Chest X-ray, PA view. Patient: 31 years old, sex M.
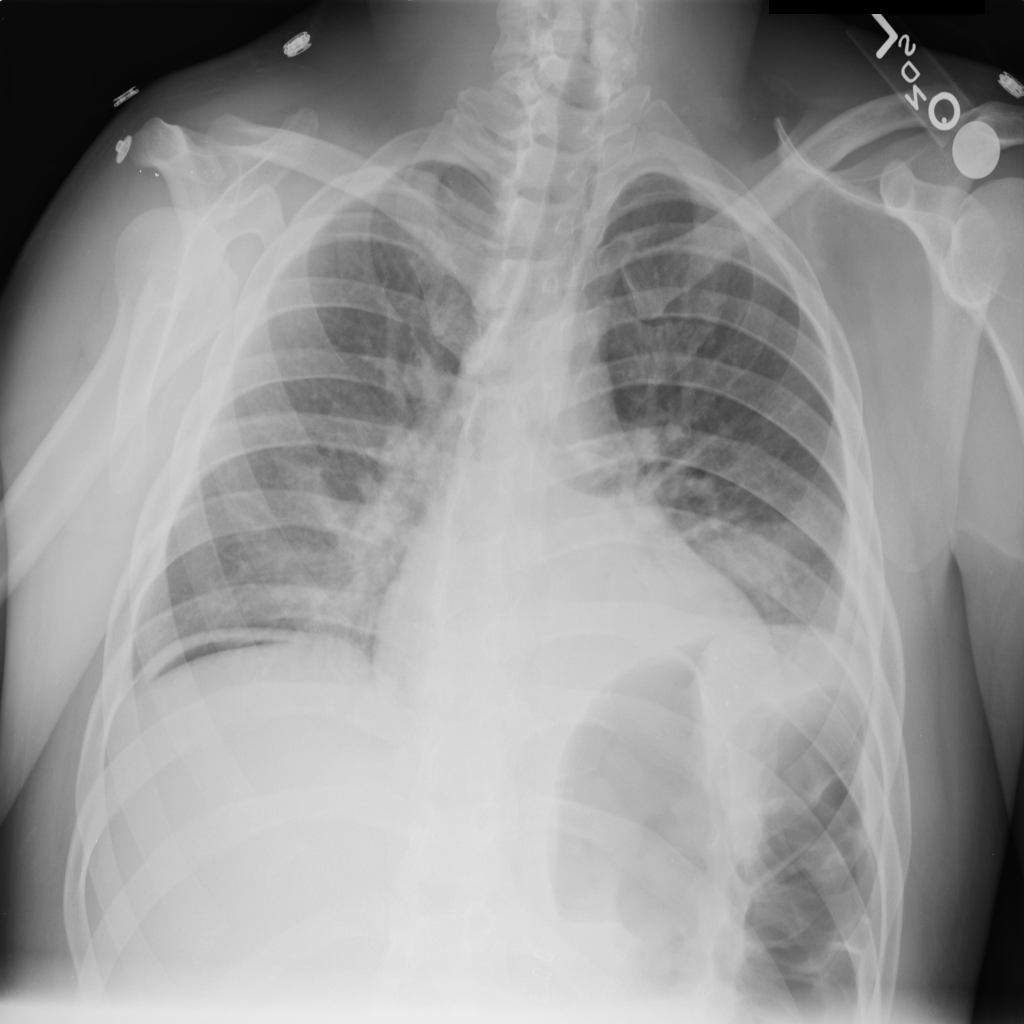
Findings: Atelectasis